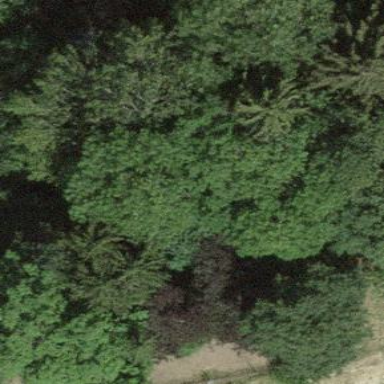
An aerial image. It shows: Forest area.